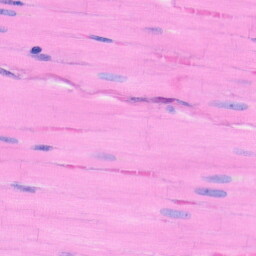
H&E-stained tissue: Heart